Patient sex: F
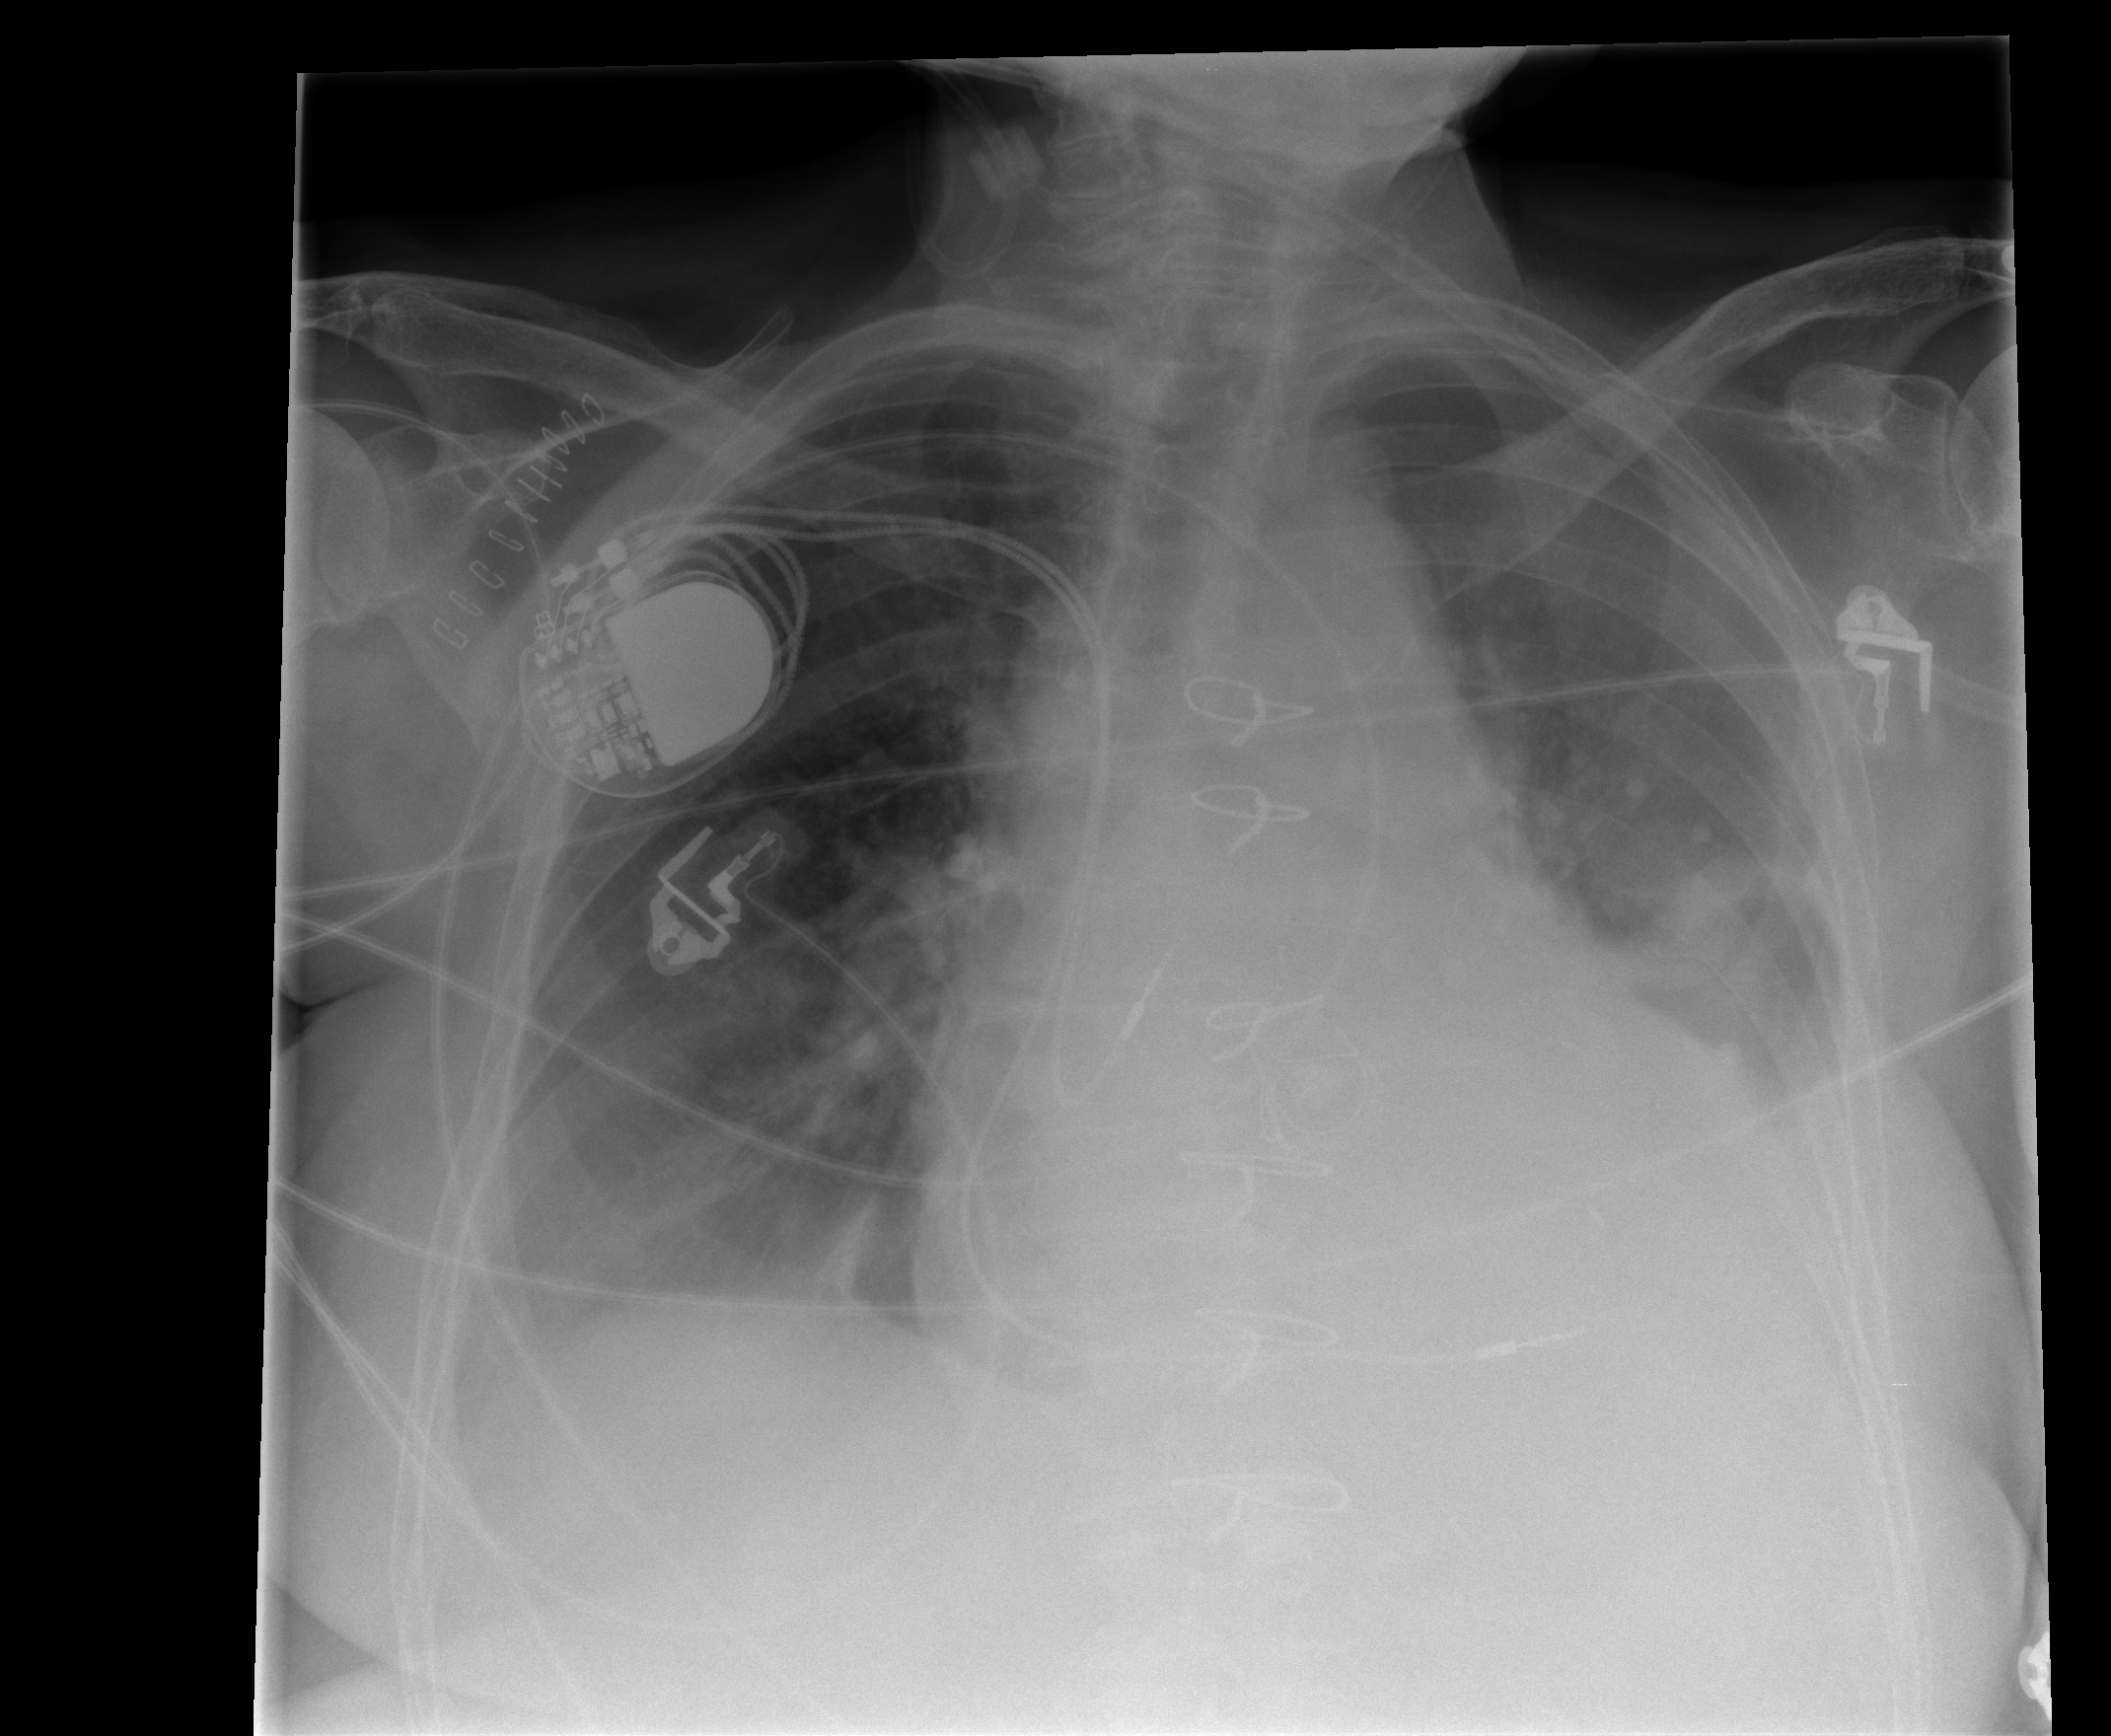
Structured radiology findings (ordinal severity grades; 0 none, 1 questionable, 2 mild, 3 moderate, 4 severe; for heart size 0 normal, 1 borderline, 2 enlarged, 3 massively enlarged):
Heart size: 3
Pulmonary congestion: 0
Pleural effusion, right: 2
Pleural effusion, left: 3
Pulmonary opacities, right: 1
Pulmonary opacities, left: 0
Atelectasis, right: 2
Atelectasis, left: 2